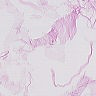
Metastatic tissue present: no